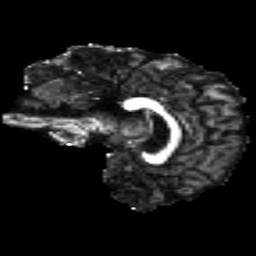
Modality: FA
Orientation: sagittal
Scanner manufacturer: siemens
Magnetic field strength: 3 T
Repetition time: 4.16 s
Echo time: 0.0806 s